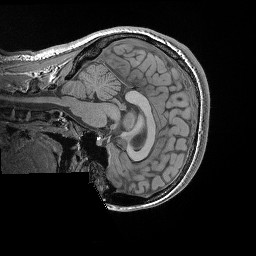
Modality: T1w
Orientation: sagittal
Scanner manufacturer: siemens
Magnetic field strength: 3 T
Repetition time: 0.02 s
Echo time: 0.00492 s